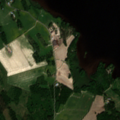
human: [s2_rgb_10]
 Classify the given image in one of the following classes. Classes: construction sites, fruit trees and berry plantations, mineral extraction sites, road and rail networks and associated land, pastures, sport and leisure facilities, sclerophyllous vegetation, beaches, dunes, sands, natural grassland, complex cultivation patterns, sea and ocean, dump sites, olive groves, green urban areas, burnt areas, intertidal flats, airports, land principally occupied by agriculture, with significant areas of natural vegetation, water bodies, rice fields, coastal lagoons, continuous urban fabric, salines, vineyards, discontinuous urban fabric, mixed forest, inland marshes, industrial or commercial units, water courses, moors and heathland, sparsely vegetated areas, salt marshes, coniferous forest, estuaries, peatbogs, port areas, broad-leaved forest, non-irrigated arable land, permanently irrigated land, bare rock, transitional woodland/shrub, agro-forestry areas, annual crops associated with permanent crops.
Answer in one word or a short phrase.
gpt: non-irrigated arable land, land principally occupied by agriculture, with significant areas of natural vegetation, broad-leaved forest, water bodies